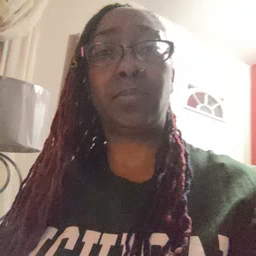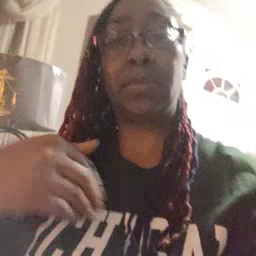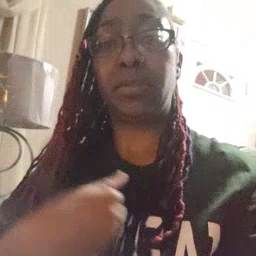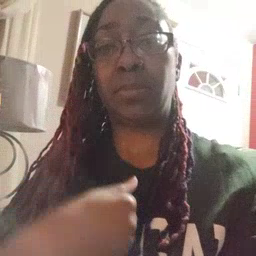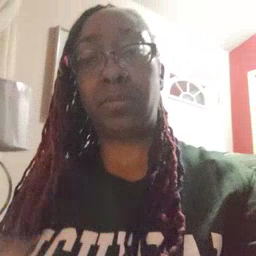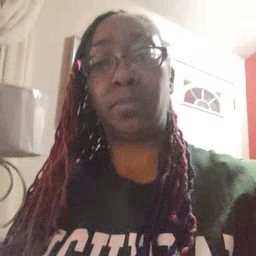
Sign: animal